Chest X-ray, PA view. Patient: 41 years old, sex F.
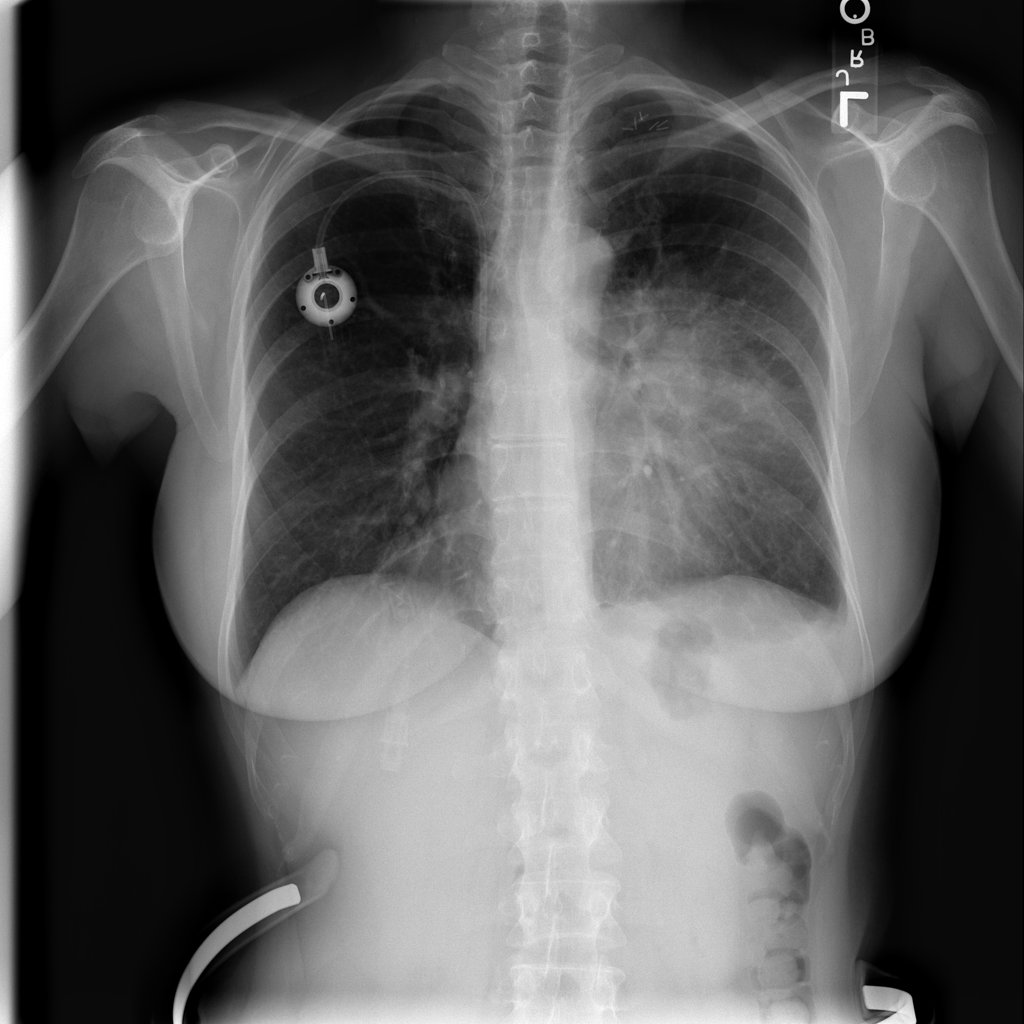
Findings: Consolidation, Effusion, Mass